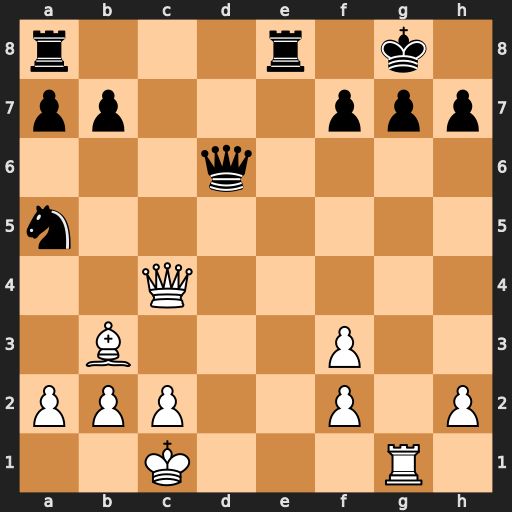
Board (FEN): r3r1k1/pp3ppp/3q4/n7/2Q5/1B3P2/PPP2P1P/2K3R1
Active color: w
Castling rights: -
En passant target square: -
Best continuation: Qxf7+ Kh8 Qxg7#